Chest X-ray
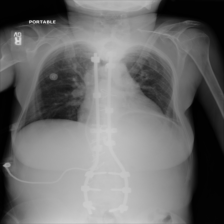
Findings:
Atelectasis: negative
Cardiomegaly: negative
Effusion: negative
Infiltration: negative
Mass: negative
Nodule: negative
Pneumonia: negative
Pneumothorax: negative
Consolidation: negative
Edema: negative
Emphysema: negative
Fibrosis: negative
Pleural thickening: negative
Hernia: negative